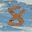
Label: 8